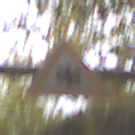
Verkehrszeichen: SchneeOderEisglaette
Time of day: MorningAfternoon
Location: Outdoor (Nature)
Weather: Overcast
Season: Autumn
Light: Natural